Field crop: maize
Growth stage: 2
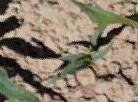
Species: maize